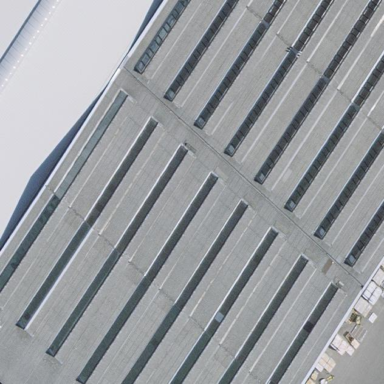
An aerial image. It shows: Industrial building.